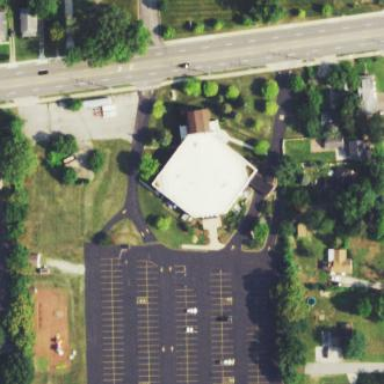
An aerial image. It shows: Place of worship with flat roof. The building resembles school.